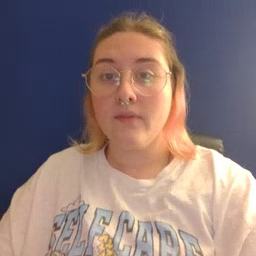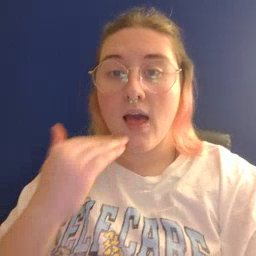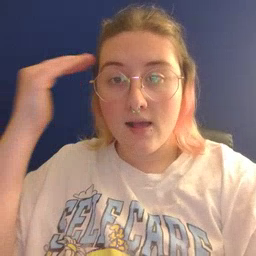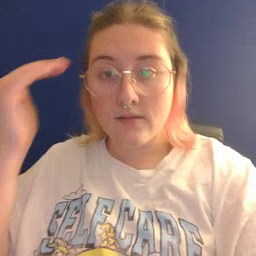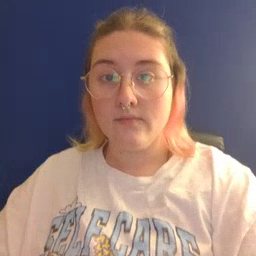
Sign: head